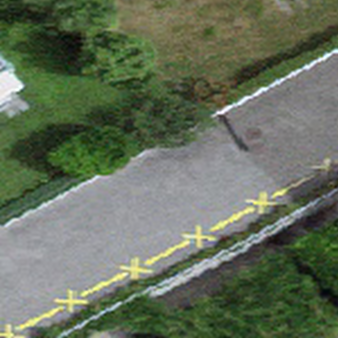
Label: other